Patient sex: M
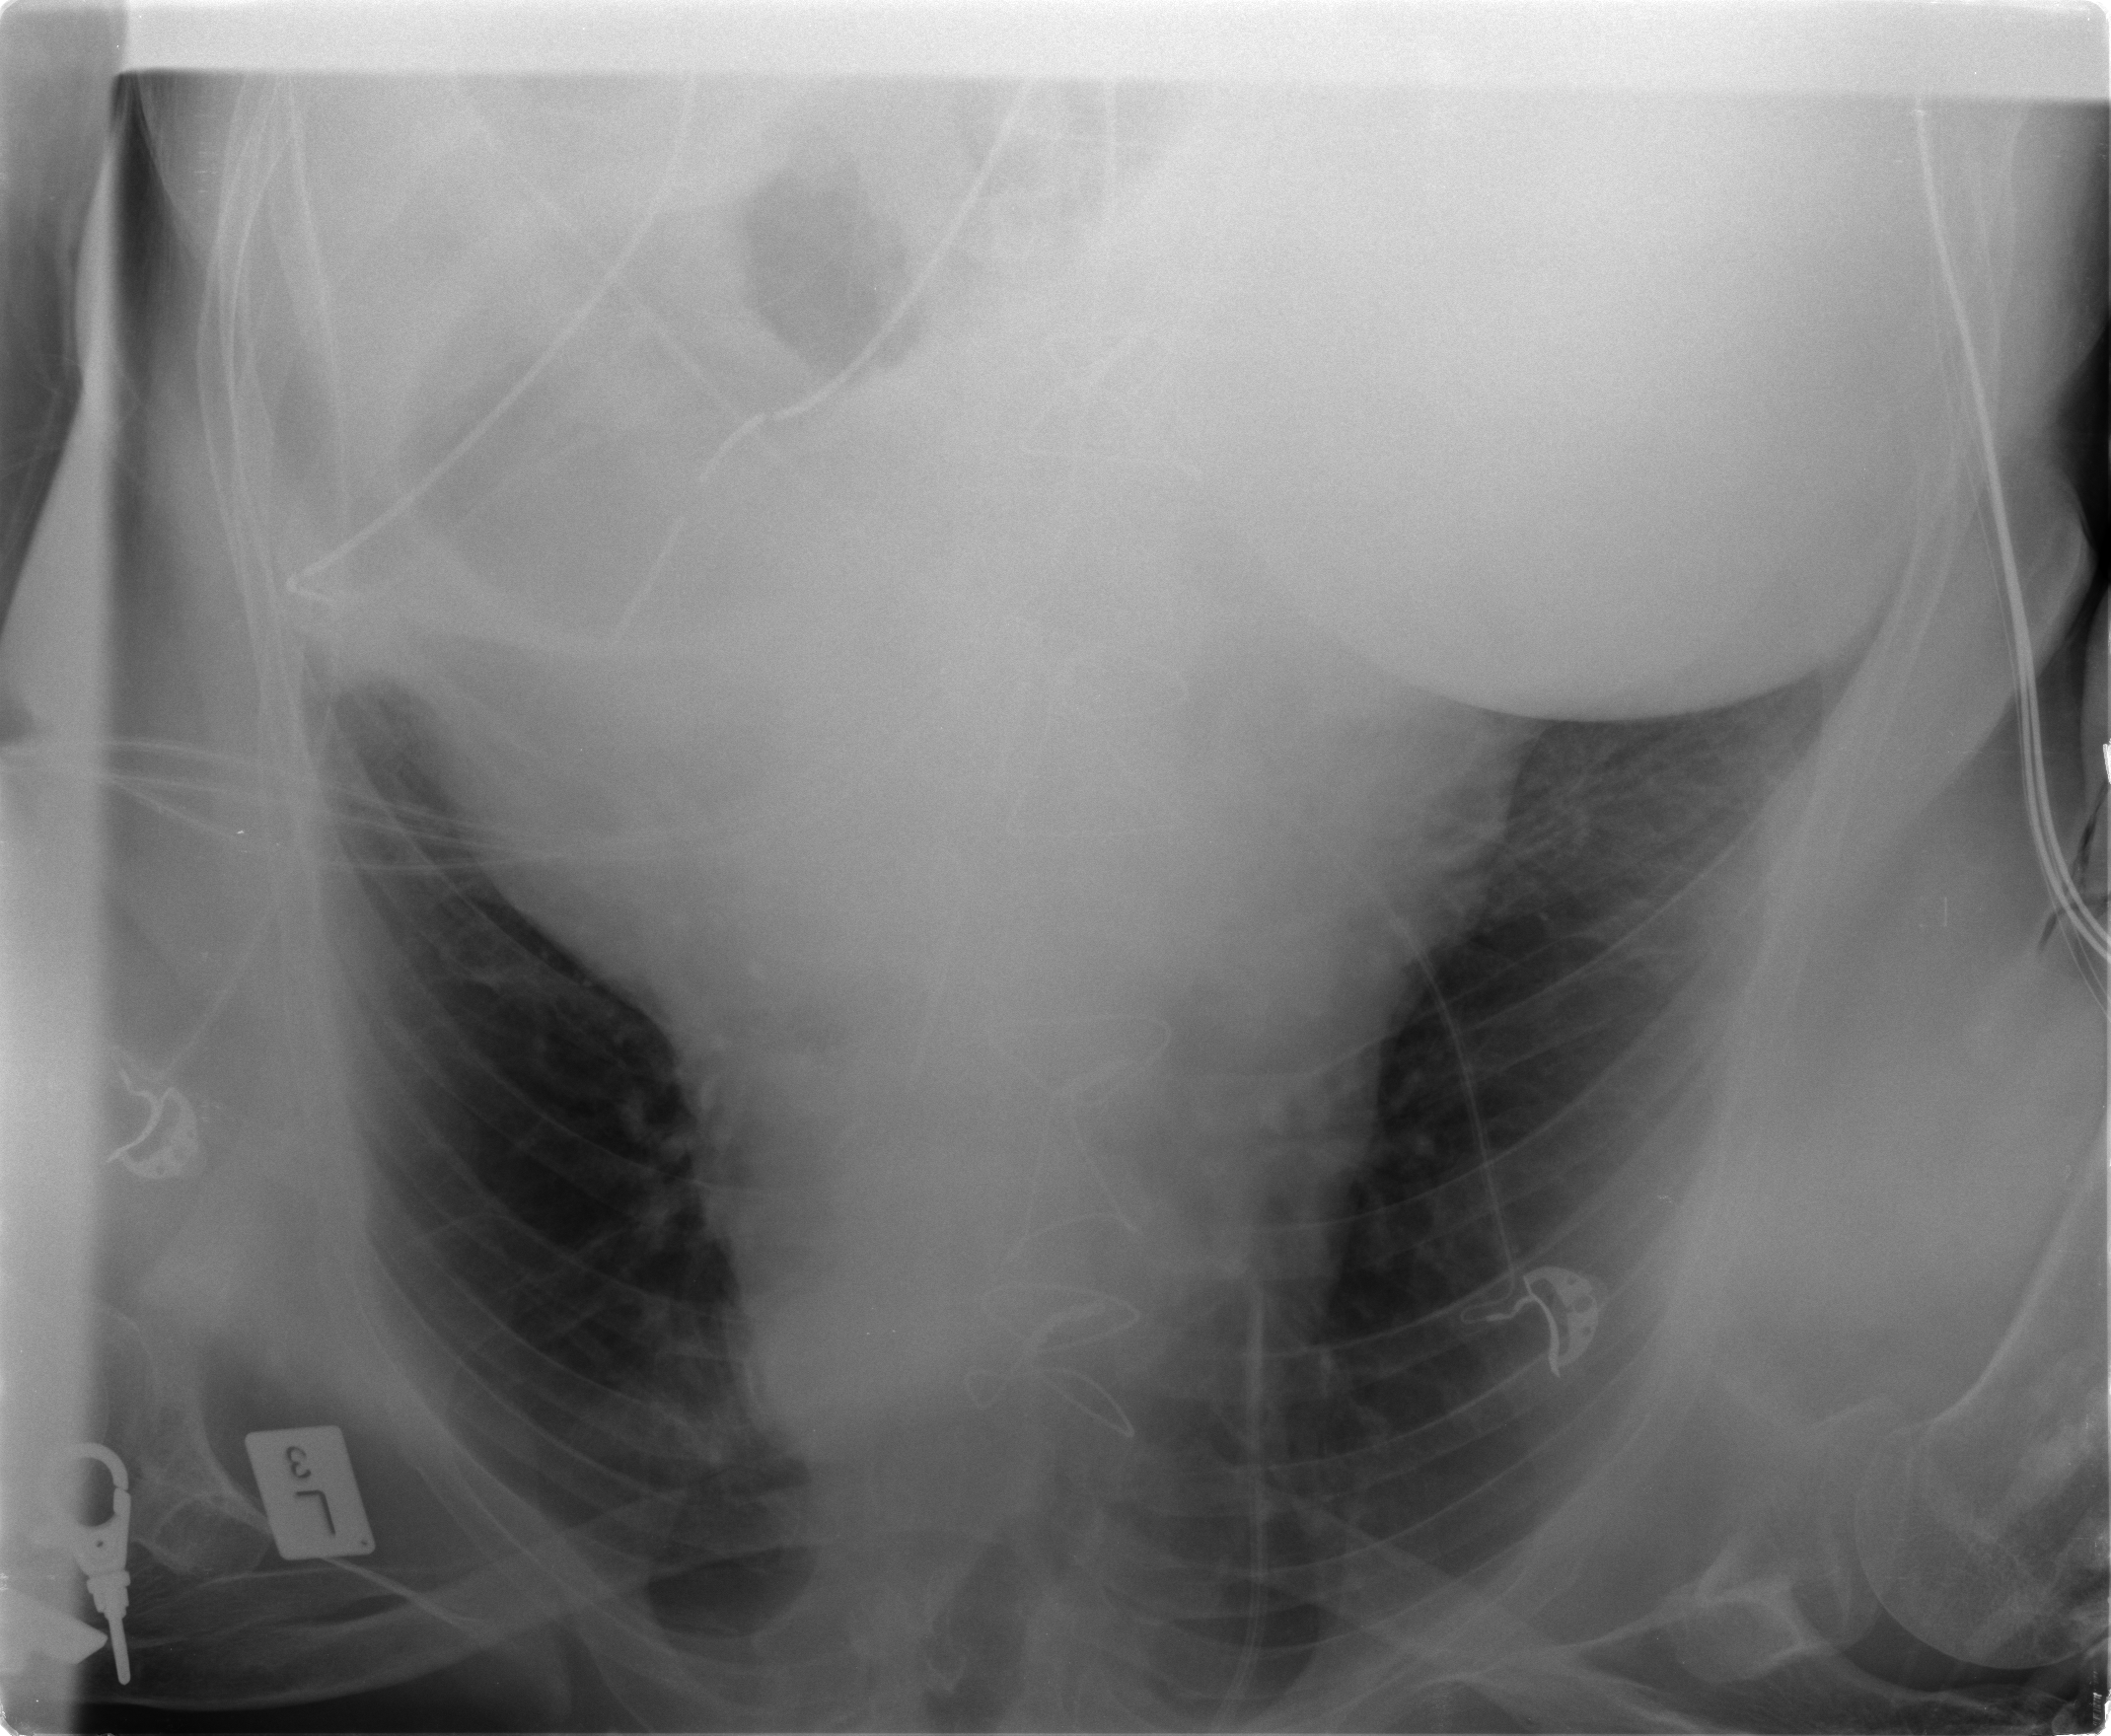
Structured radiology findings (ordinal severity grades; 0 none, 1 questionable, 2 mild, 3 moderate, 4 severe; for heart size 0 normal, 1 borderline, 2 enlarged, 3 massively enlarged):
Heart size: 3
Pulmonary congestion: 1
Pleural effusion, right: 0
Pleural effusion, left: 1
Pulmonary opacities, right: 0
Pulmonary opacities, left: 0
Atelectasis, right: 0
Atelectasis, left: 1